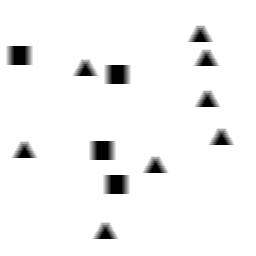
Squares: 4
Triangles: 8
Stars: 0
Total shapes: 12